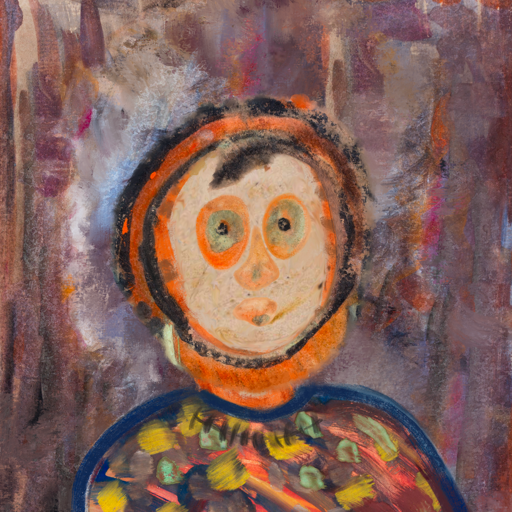
Background: Hypocrite, Head And Neck Front: Rupkatha, Face Front: Childish, Bust: Mother_And_Son_Mother, Hair Front: Childish, Head Accessory: Blank, Second Necklace: Blank, Necklace: In_The_Sun, Baby: Blank